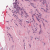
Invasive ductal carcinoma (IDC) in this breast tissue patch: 1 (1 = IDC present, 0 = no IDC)